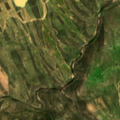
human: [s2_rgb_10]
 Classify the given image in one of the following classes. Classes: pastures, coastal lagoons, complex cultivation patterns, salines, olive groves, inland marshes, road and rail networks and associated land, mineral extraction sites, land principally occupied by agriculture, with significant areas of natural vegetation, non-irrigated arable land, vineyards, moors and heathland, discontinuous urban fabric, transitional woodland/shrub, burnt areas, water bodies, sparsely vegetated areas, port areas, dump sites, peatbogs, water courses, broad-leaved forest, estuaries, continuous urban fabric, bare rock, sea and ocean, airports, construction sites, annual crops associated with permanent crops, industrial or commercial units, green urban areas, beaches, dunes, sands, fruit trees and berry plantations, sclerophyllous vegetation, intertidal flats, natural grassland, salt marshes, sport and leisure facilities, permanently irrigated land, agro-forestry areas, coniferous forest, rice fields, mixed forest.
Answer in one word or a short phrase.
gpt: non-irrigated arable land, pastures, land principally occupied by agriculture, with significant areas of natural vegetation, sclerophyllous vegetation, transitional woodland/shrub